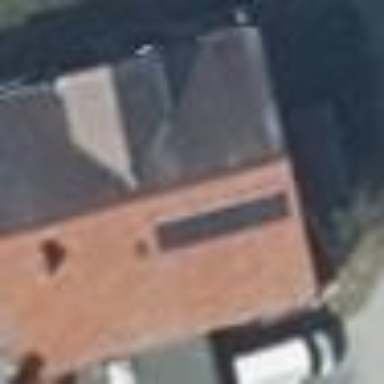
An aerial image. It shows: House with gabled roof oriented along with red color.